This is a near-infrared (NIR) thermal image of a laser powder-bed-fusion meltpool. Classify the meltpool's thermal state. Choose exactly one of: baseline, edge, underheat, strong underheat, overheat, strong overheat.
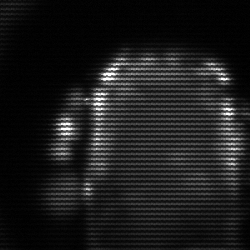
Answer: baseline